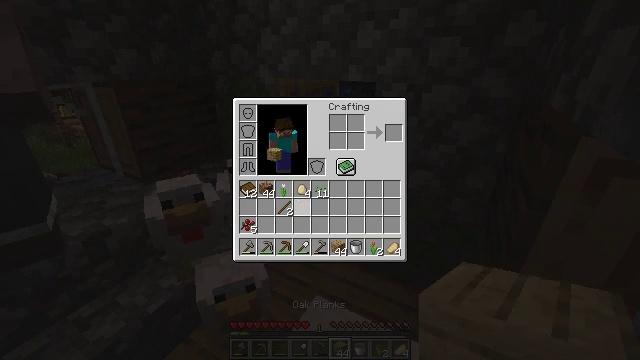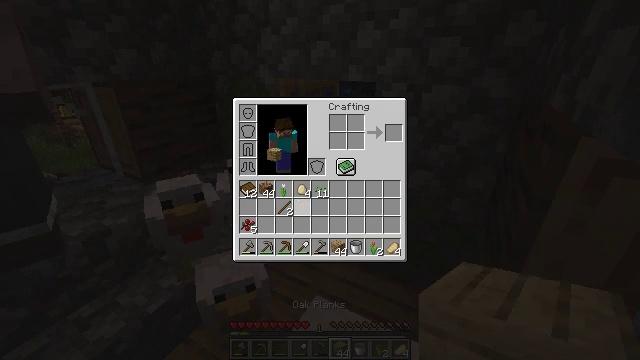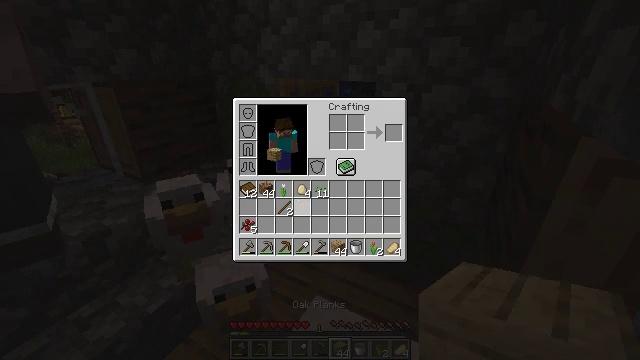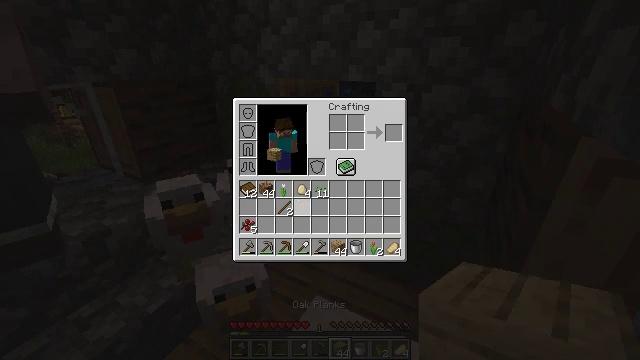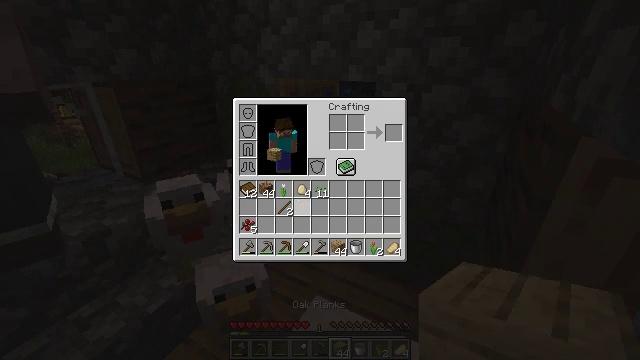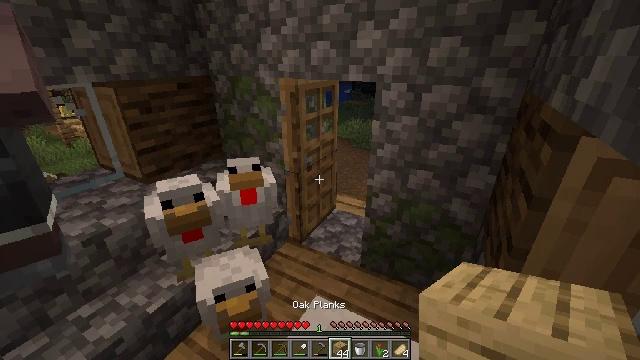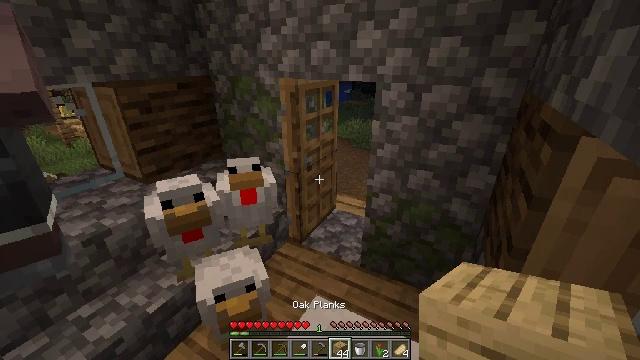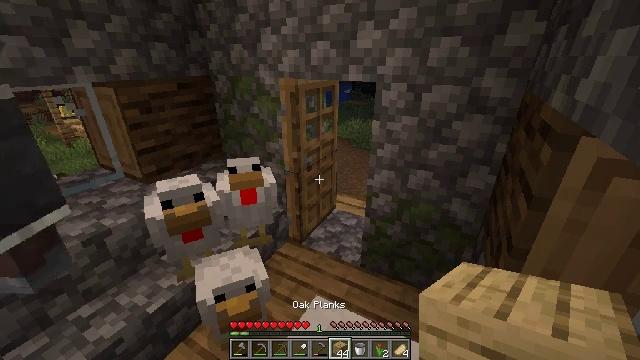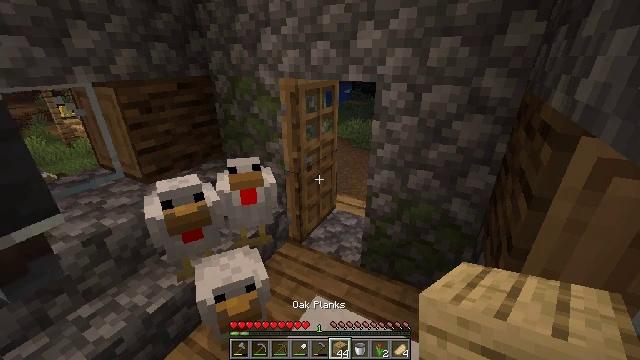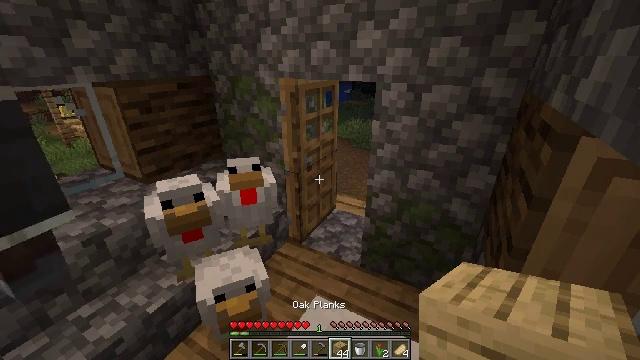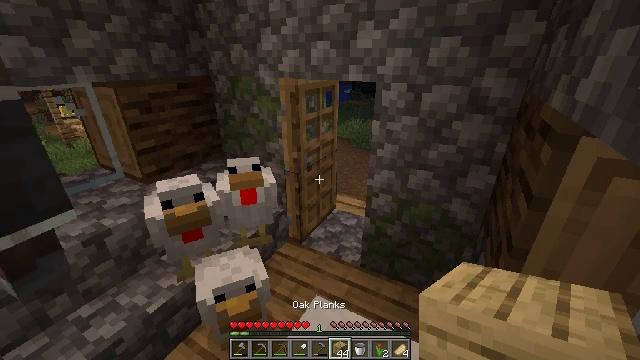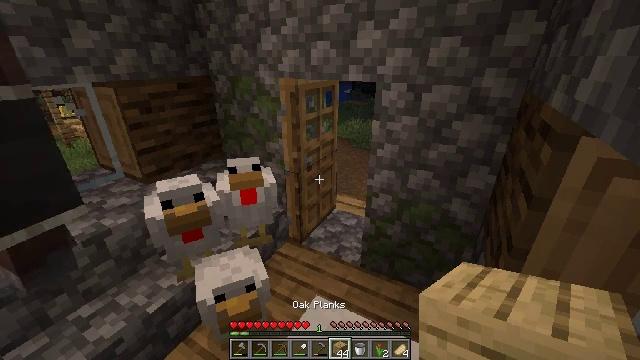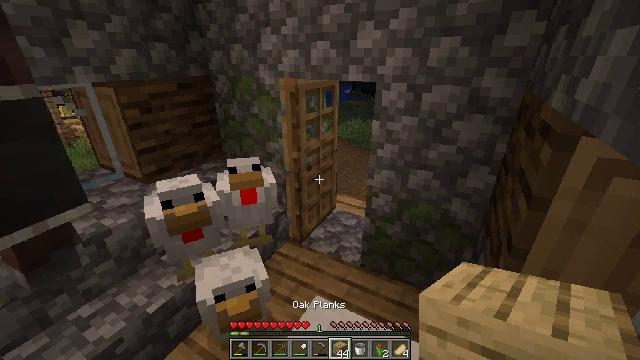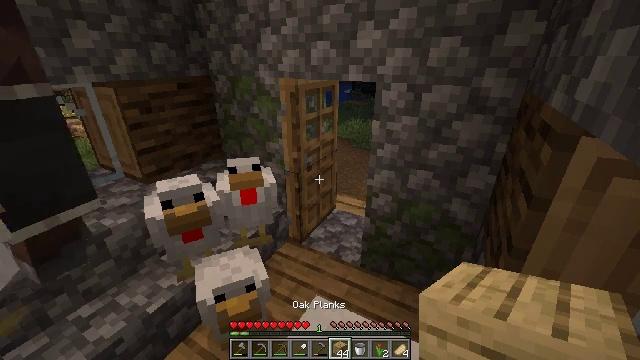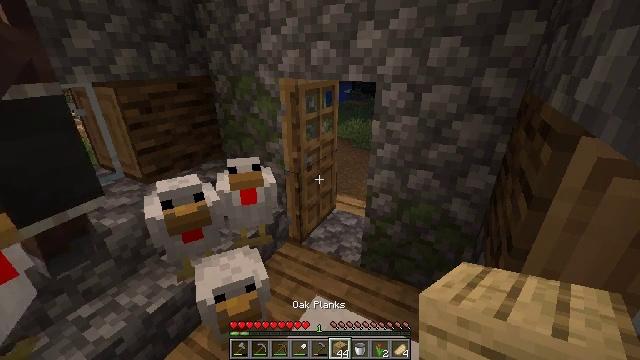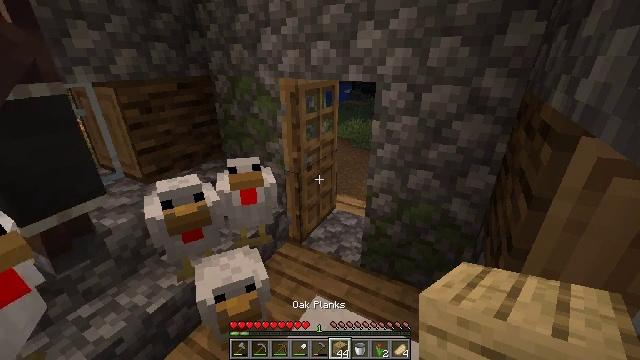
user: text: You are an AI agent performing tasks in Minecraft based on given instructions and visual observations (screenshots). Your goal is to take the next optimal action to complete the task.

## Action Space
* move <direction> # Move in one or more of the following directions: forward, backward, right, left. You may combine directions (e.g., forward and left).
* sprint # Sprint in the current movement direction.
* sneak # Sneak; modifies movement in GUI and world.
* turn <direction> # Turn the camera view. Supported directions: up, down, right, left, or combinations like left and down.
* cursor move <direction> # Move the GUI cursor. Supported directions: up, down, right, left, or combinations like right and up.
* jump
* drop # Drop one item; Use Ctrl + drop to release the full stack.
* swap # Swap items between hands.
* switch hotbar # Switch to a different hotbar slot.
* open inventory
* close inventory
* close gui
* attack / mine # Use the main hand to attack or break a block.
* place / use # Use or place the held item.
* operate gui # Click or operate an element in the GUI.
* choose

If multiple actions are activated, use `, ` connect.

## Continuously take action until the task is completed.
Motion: motion action
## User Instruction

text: Break the oak stairs.
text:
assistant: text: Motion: sneak
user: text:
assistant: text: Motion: sneak
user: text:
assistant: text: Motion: sneak
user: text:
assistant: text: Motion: sneak
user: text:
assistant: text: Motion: close inventory
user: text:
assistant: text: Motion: close inventory
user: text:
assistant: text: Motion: close inventory
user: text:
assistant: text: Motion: no_op
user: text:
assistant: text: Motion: no_op
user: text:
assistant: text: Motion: no_op
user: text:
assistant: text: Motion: no_op
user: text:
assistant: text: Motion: no_op
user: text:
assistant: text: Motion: no_op
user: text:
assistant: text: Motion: no_op
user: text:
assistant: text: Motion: no_op
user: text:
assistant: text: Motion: no_op
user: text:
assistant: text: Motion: no_op
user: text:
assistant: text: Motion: no_op
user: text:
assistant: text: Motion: no_op
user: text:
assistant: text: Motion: no_op
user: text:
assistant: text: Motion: no_op
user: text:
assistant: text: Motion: no_op
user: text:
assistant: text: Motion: no_op
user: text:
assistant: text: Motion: no_op
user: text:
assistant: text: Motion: no_op
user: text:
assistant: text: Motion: no_op
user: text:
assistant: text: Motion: turn right and down
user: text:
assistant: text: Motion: turn right and down
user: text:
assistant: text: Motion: turn right and down
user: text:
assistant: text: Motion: turn right and down